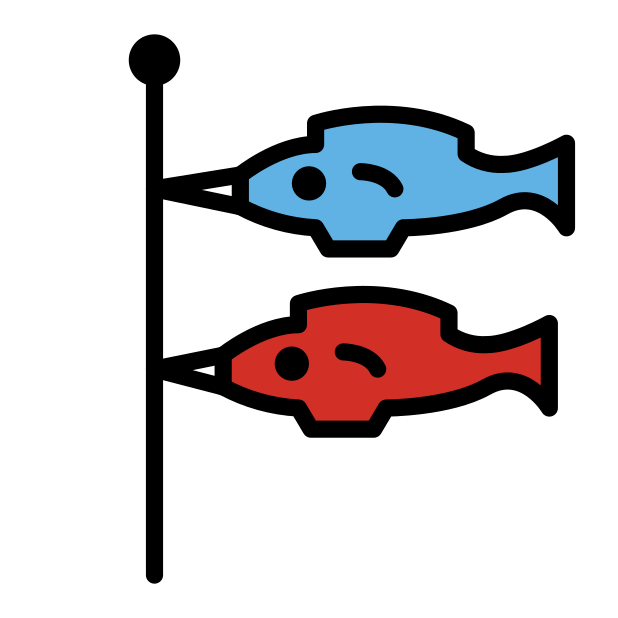
Emoji: 🎏
Name: carp streamer
Unicode: 0x1f38f